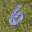
Label: 6